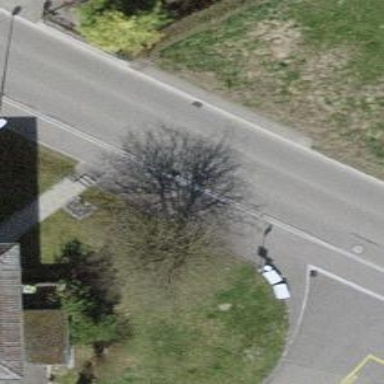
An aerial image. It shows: Bus stop with platform for public transport.